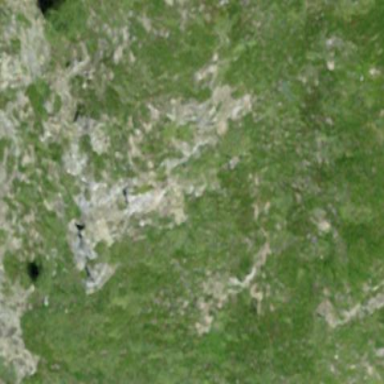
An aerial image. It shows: Landscape of bare rock.